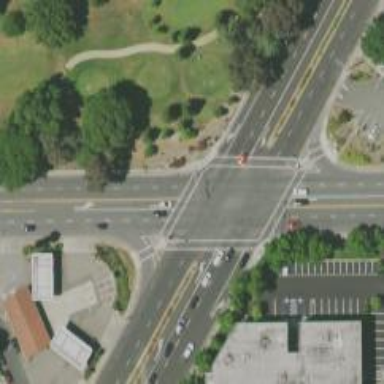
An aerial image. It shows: Crossing on the road.